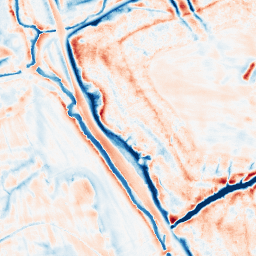
Category: edge_preserving
Decomposition family: bilateral
Decomposition parameters: d: 21
sigma_color: 75
sigma_space: 75
Upsampling method: quartic
Upsampling parameters: scale: 8
Upsampling scale: 8